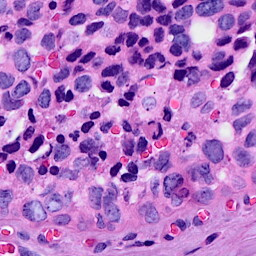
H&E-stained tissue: Breast